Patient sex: F
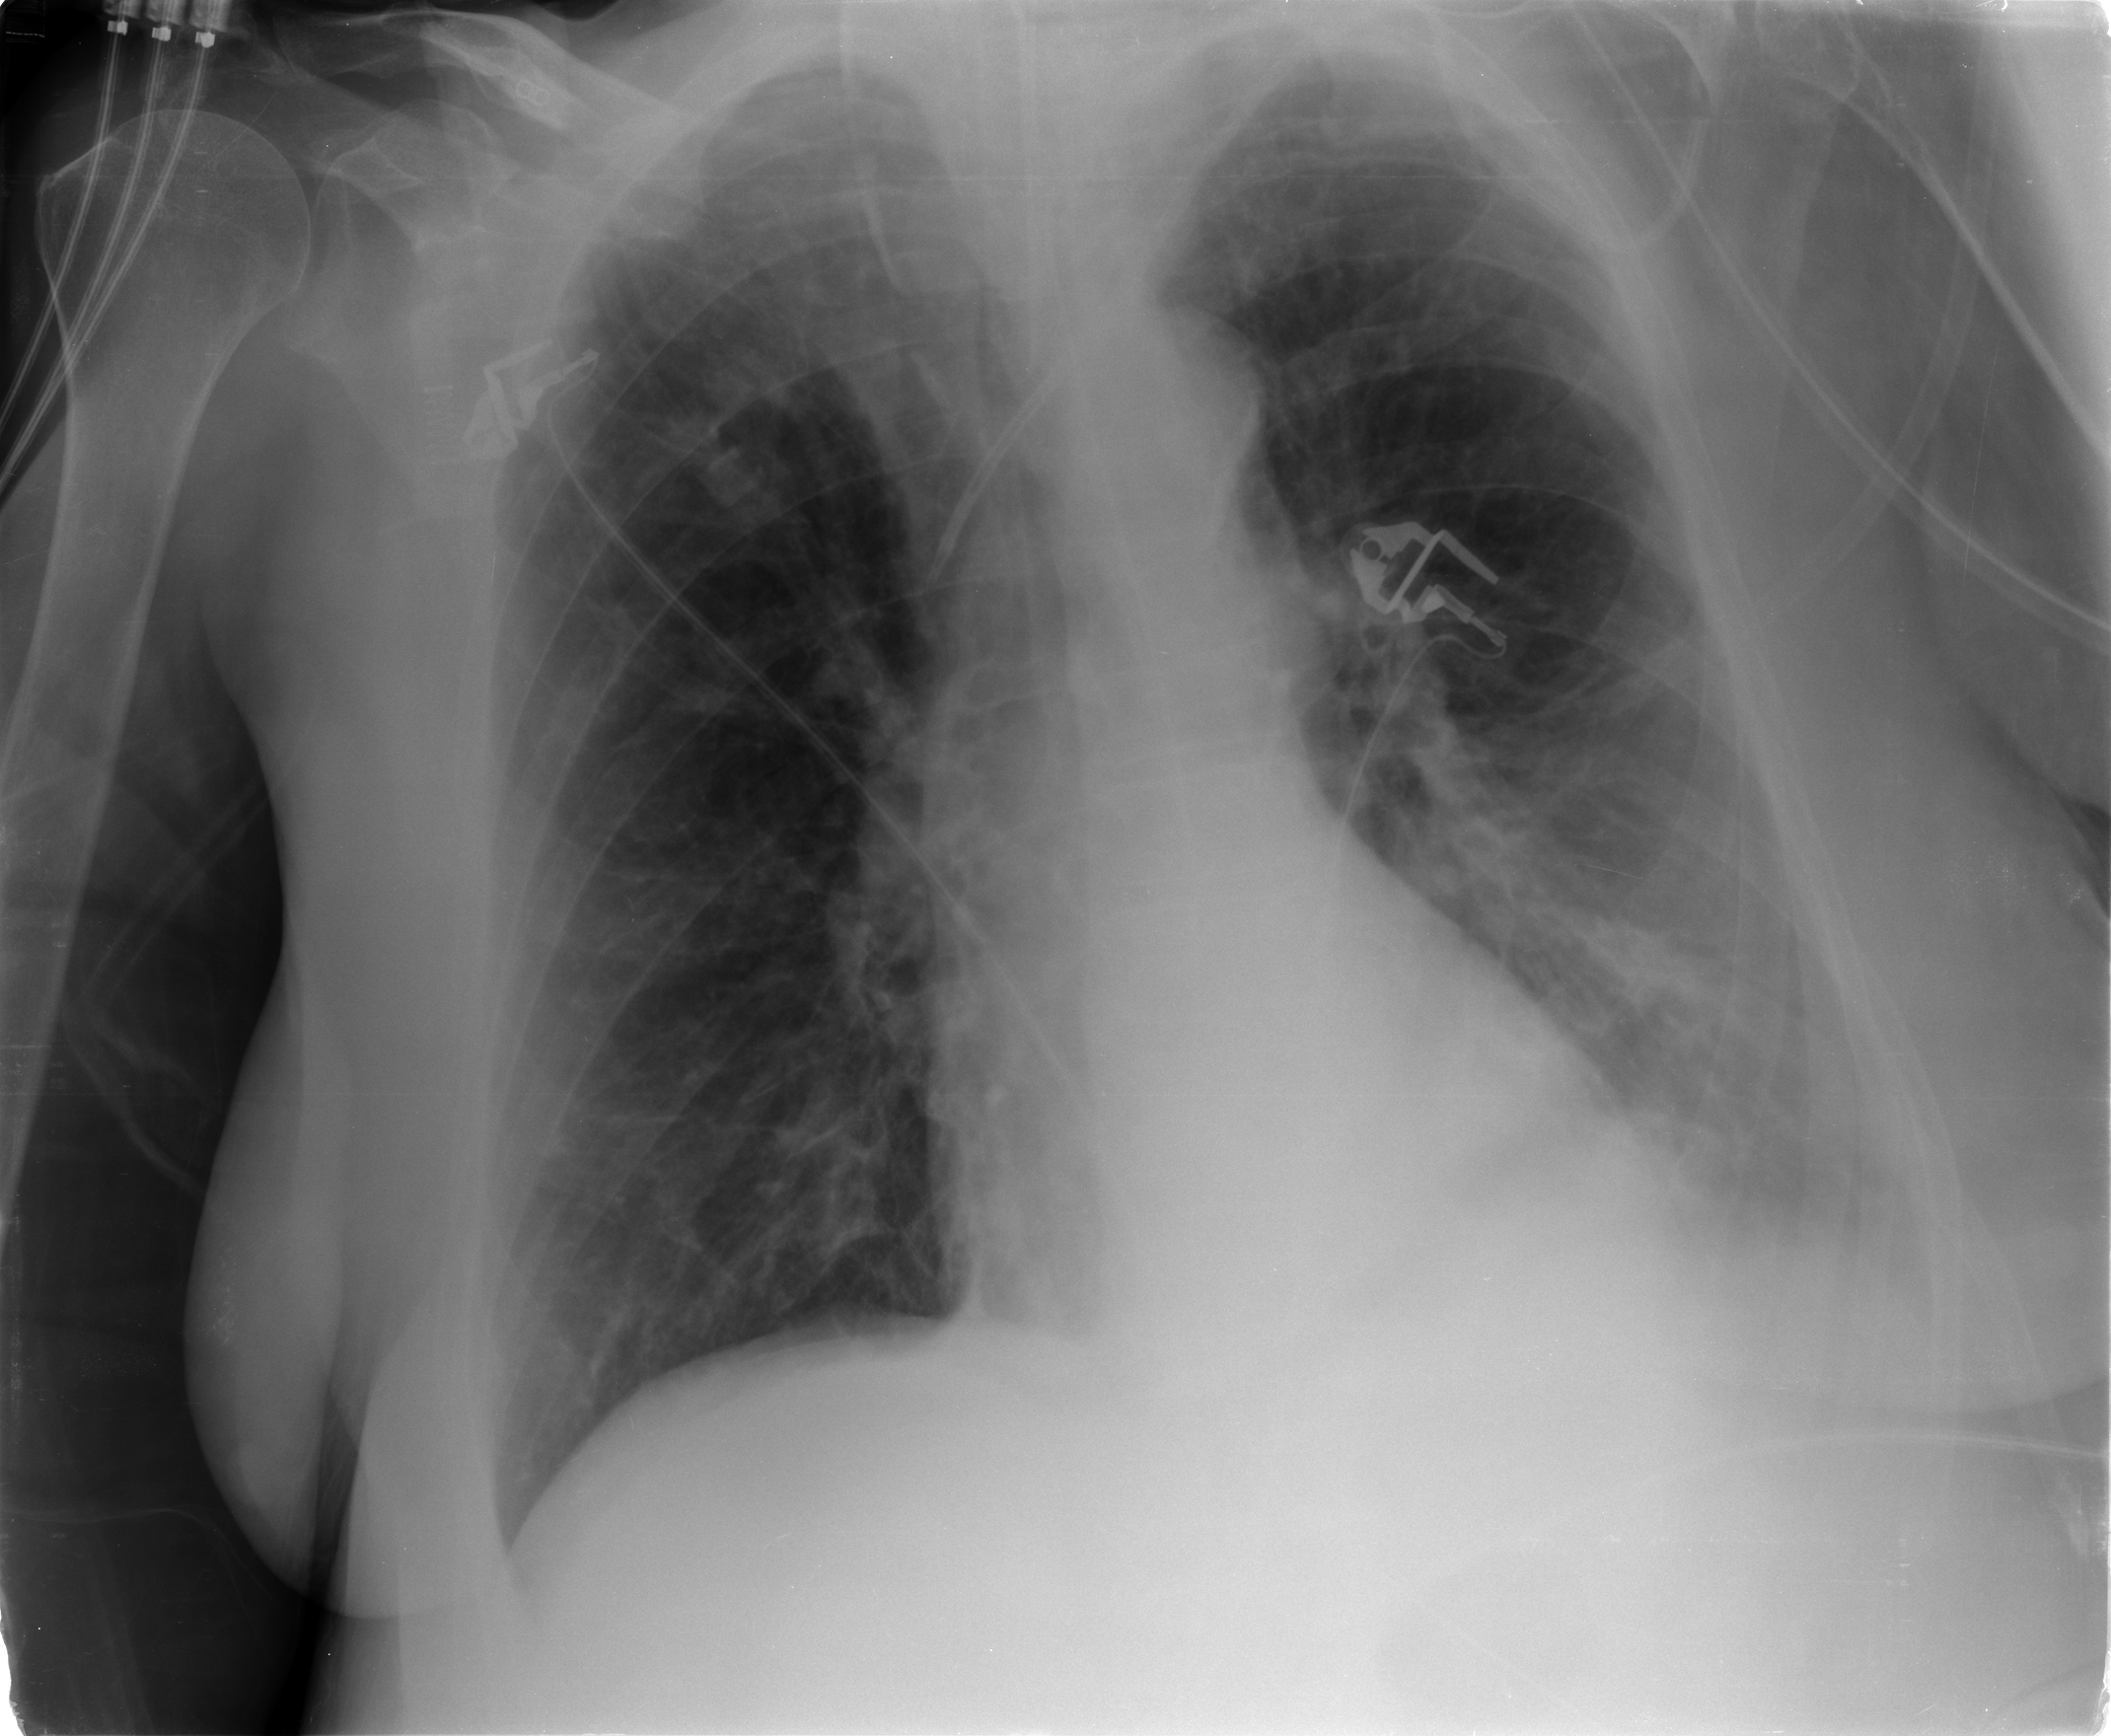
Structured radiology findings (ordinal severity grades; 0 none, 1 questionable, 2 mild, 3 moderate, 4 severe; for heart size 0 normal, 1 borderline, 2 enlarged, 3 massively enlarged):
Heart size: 0
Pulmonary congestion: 2
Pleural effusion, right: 0
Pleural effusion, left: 3
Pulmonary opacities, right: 0
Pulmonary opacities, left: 0
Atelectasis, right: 2
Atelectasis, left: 2